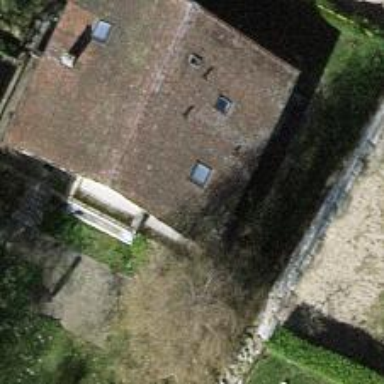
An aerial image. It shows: Detached building with gabled roof.